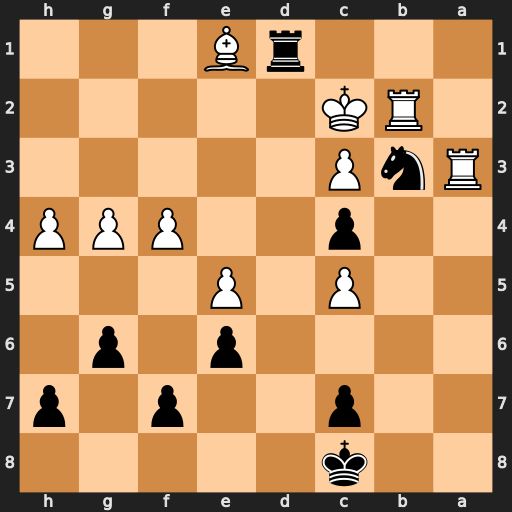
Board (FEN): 2k5/2p2p1p/4p1p1/2P1P3/2p2PPP/RnP5/1RK5/3rB3
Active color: b
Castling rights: -
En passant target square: -
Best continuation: Rc1#